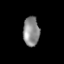
Tissue: lung
Cell type: Others
Senescence score: 0.2394
Nuclear area (px): 468
Mean DAPI intensity: 139.502